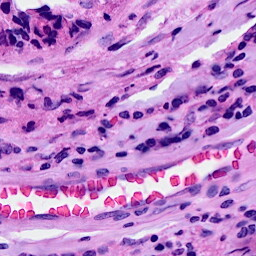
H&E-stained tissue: Breast